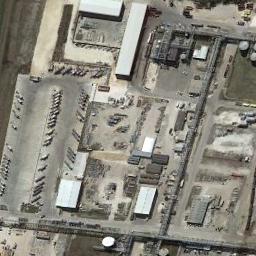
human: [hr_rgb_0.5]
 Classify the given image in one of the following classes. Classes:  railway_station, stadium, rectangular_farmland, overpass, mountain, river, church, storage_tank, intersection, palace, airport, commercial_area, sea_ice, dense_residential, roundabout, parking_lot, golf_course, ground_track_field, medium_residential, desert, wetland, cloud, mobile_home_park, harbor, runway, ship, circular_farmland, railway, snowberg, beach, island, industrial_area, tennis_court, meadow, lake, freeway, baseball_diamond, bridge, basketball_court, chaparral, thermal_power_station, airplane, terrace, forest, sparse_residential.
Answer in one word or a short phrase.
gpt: industrial_area